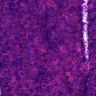
Metastatic tissue present: no